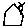
Label: house